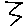
Label: zigzag